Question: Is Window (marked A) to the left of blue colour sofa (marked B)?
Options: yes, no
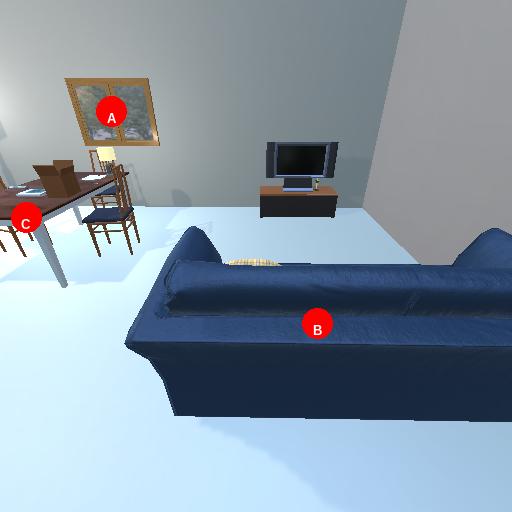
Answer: yes